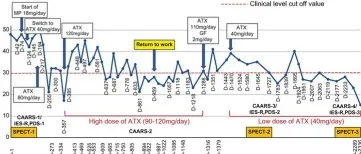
Course of treatment and objective/subjective parameters. PCS. ATX, atomoxetine;. Day, EQ-5D, euro QoL 5 Dimension, GF, guanfacine. /. Hospital Anxiety and Depression Scale-Anxiety/Depression; IES-R, Impact of Event Scale-Revised; MP, methylphenidate; NRS, numerical rating scale; PCS, Pain Catastrophizing Scale; PDS, Posttraumatic Diagnostic Scale; SPECT, single-photon emission computed tomography.
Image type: chart (chart)